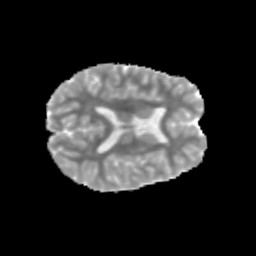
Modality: MD
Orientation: axial
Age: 11
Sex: female
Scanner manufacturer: siemens
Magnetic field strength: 3 T
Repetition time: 3.8 s
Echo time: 0.07 s